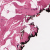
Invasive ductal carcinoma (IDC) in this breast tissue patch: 0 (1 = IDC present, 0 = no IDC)